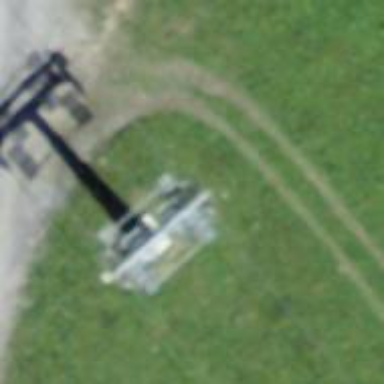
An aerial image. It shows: Pylon for aerialway.